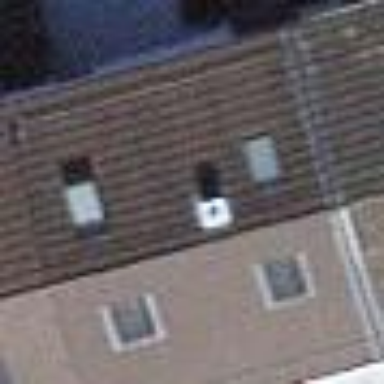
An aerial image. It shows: Terrace building.